Field crop: maize
Growth stage: 1
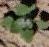
Species: chenopodium